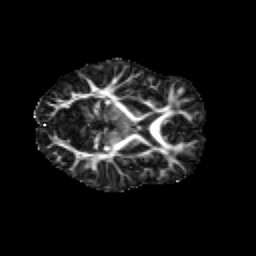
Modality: FA
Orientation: axial
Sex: male
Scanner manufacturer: siemens
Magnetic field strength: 3 T
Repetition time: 5 s
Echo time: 0.071 s